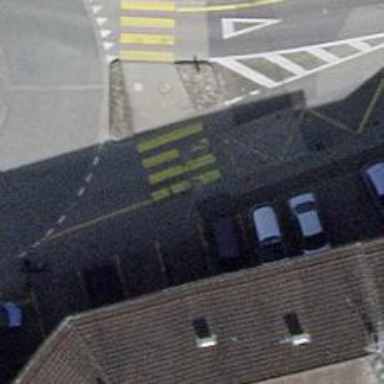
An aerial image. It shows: Kerb serving as barrier.